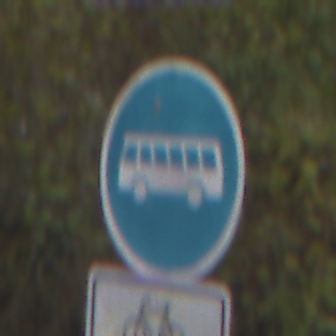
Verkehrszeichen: Busssonderstreifen
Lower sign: EinspurigeFahrzeugeFrei5
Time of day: MorningAfternoon
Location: Outdoor (Urban)
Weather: PartlyCloudy
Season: NotSpecified
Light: Natural